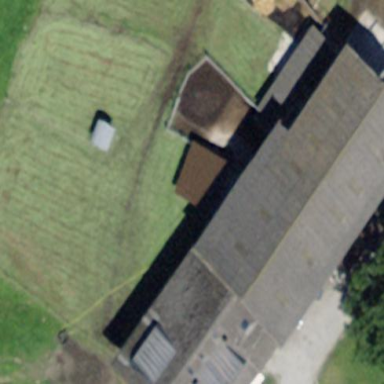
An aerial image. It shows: Farmyard area.